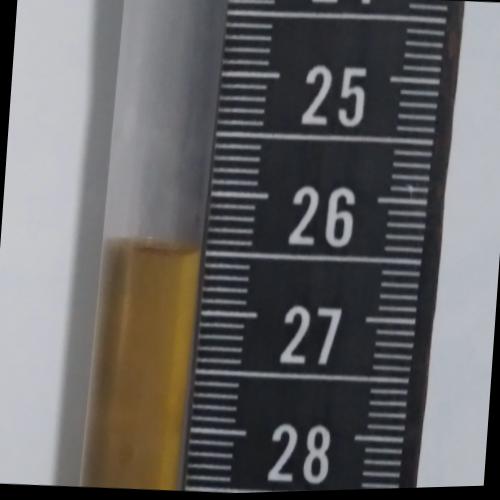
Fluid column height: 26.5 cm